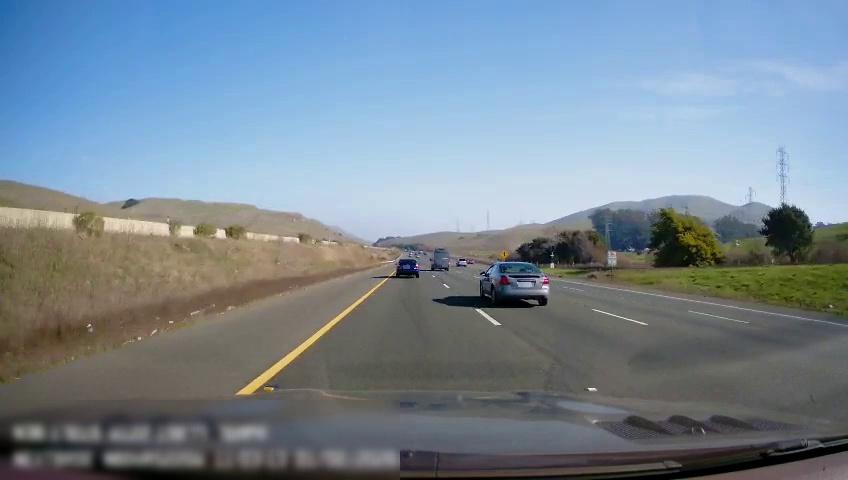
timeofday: Day
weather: Sunny
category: Drivable Space
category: Vehicles | Car
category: Vehicles | Car
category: Vehicles | Van
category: Vehicles | Car
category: Lanes | Alternate Lane
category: Lanes | Alternate Lane
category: Lanes | Alternate Lane
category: Lanes | Current Lane
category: Lanes | Alternate Lane
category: Traffic | Signs
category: Traffic | Signs